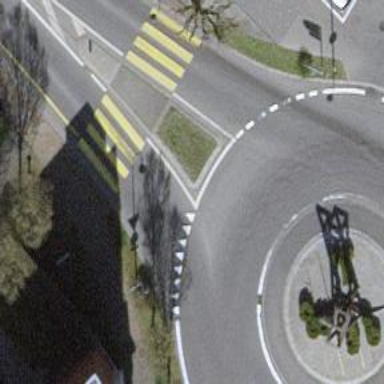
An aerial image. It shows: Road with "give way" sign.